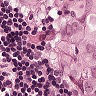
Metastatic tissue present: yes